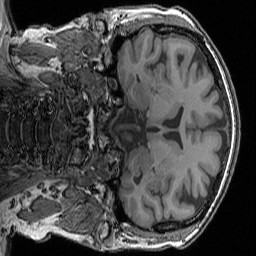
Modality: T1w
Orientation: coronal
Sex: female
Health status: ill
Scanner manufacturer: siemens
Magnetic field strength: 3 T
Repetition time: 1.57 s
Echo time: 0.00342 s